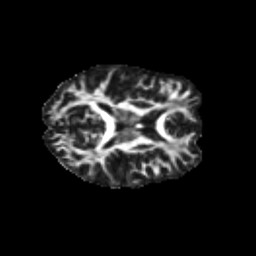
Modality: FA
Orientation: axial
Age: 30
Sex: female
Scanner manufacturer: siemens
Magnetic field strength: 3 T
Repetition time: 1.8 s
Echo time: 0.07 s